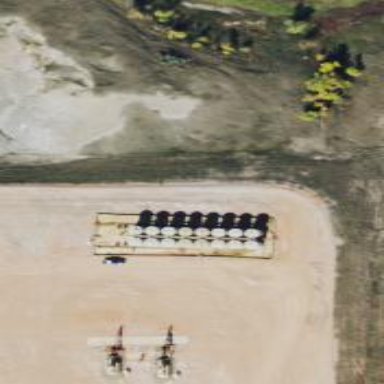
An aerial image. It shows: Storage tank with man-made structure.